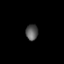
Tissue: prostate
Cell type: T cells
Senescence score: 0.7761
Nuclear area (px): 192
Mean DAPI intensity: 85.974